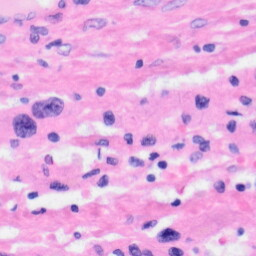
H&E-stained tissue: Liver